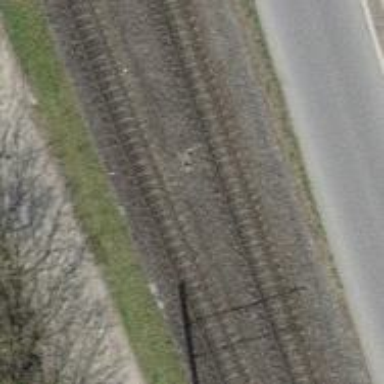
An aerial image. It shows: Narrow-gauge railway track with electrified contact line. The railway has one track.